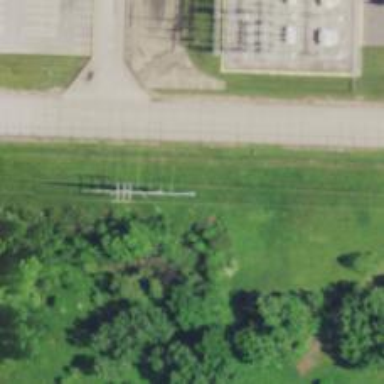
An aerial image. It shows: Power tower.